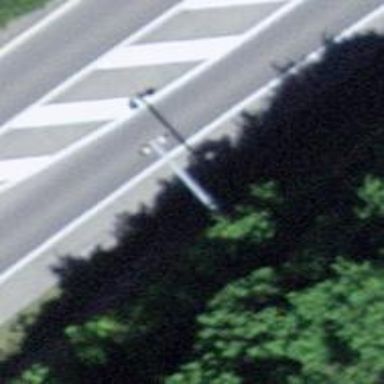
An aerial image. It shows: Road with traffic signals controlling the flow of traffic.